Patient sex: M
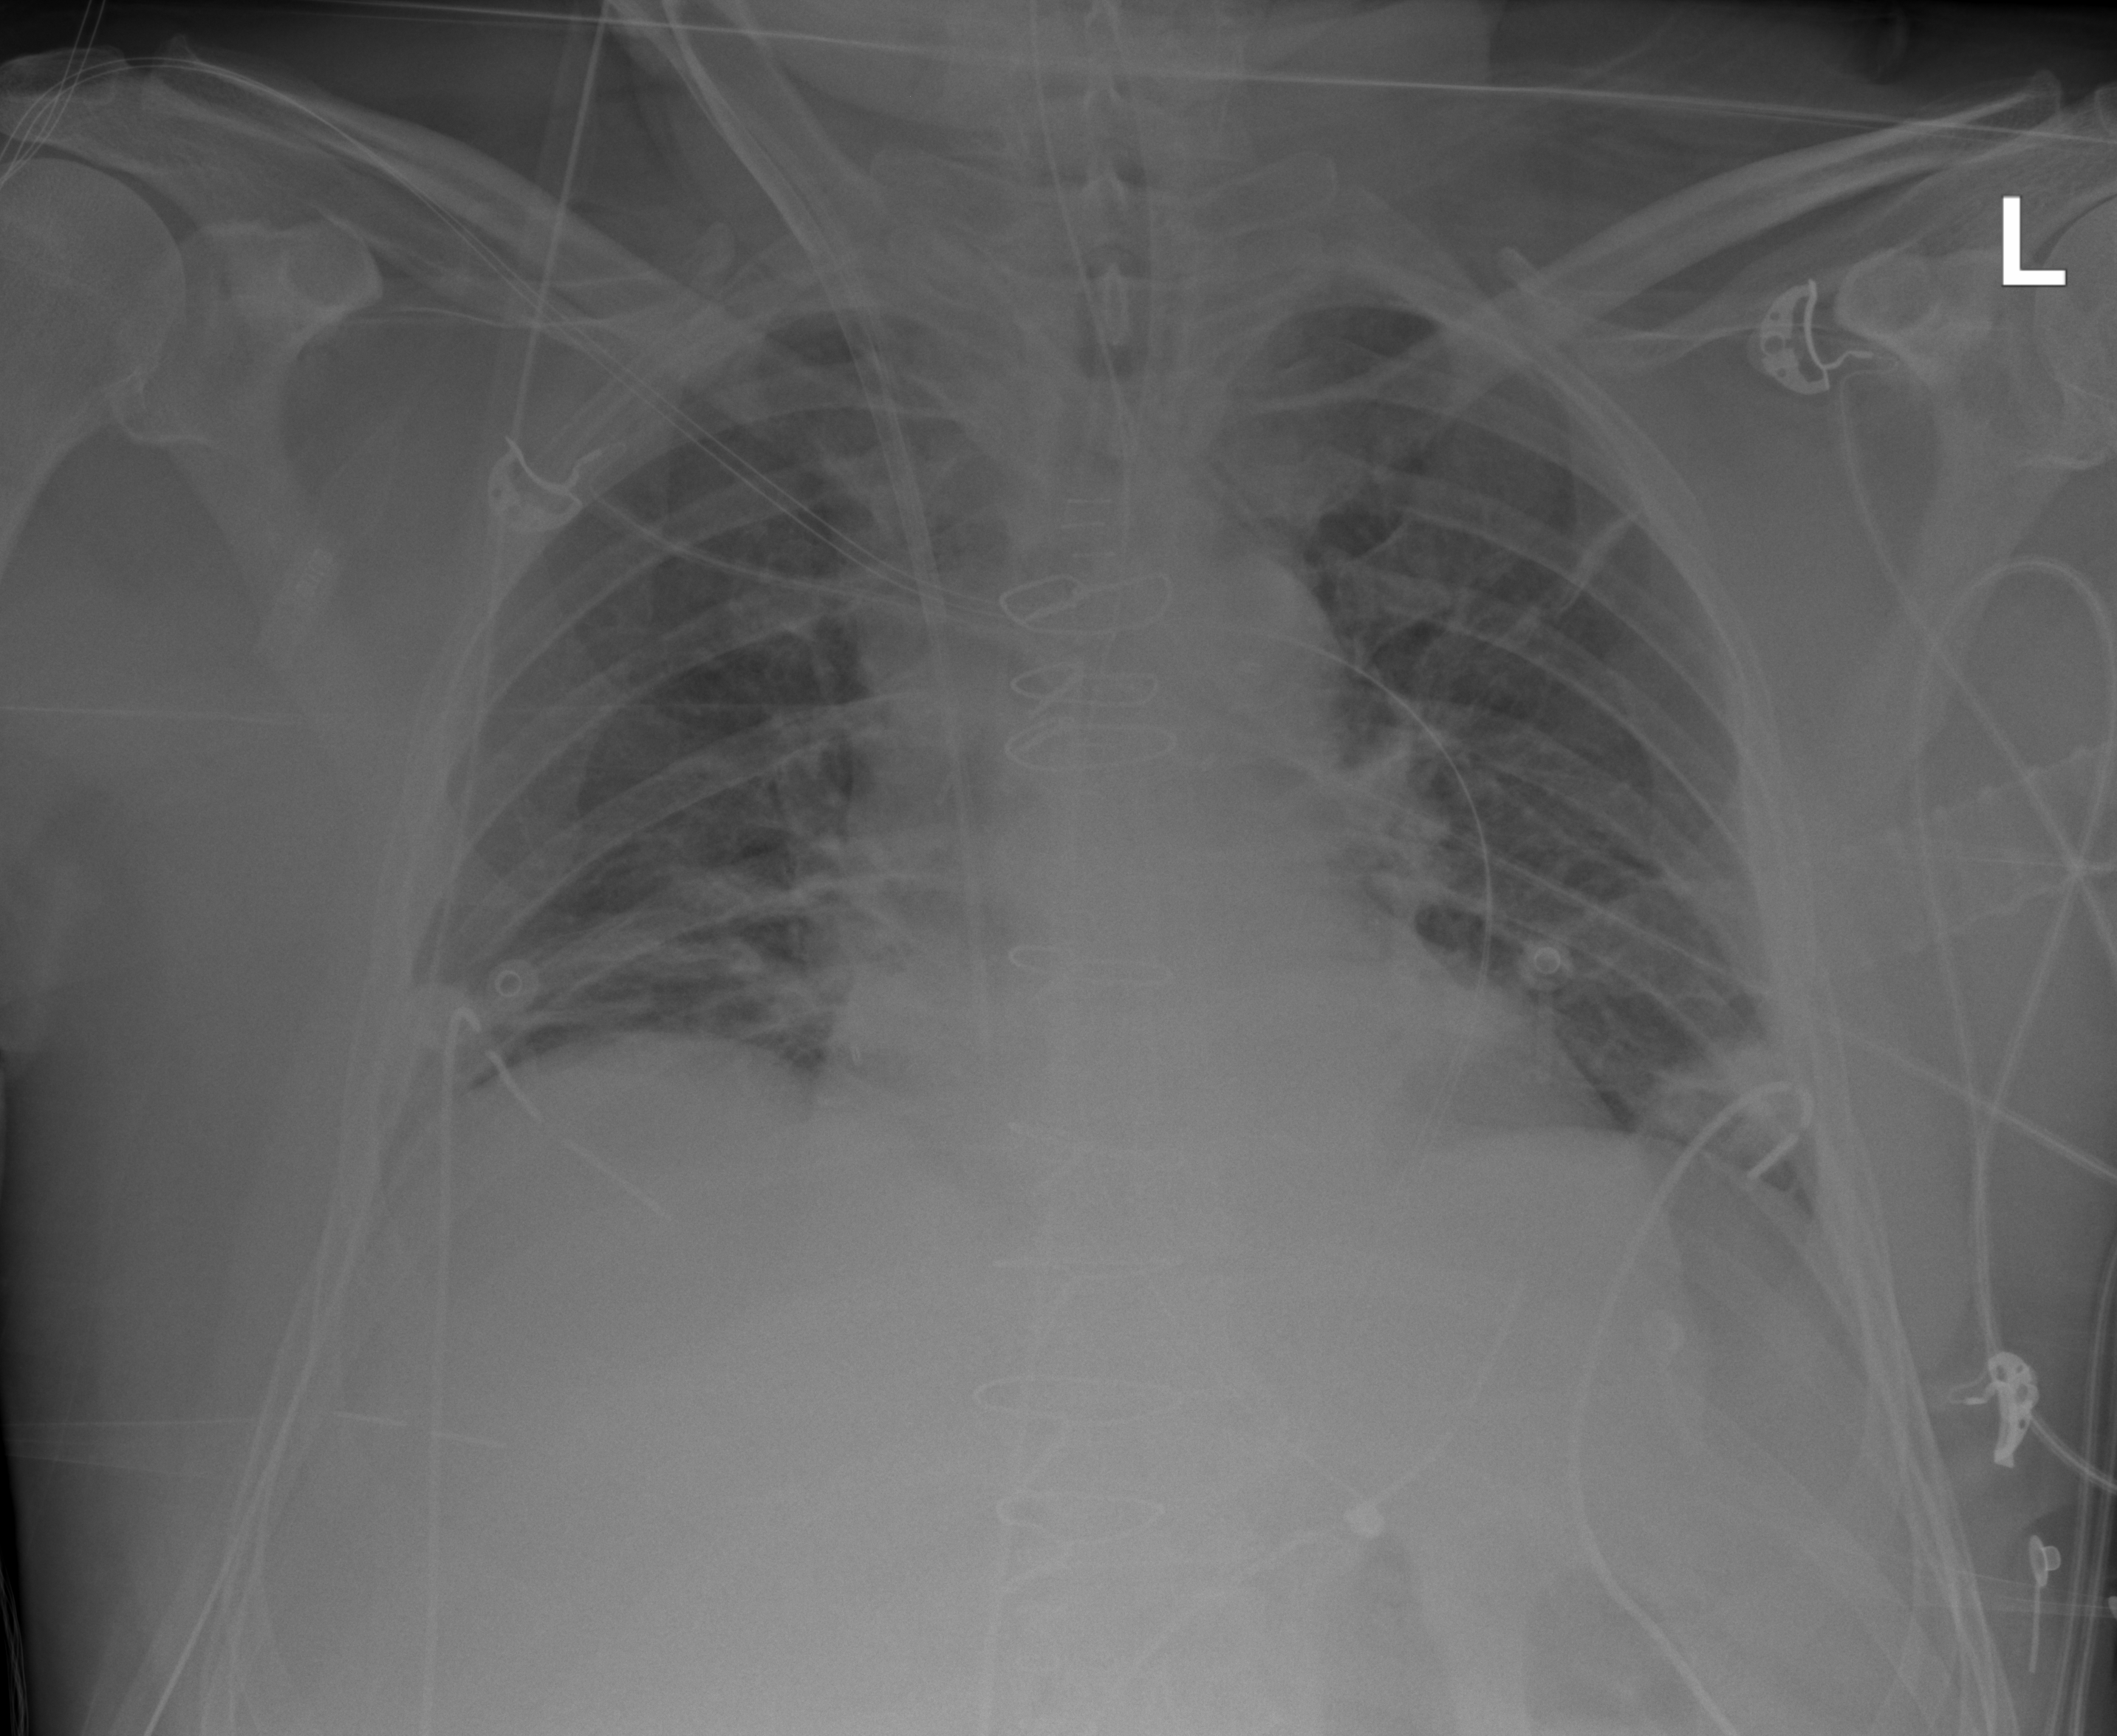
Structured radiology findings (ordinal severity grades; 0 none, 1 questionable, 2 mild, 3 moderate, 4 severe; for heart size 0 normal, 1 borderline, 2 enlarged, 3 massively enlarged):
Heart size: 2
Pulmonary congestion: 1
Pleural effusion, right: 0
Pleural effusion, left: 0
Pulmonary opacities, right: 0
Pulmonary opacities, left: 0
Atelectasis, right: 2
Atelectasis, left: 0